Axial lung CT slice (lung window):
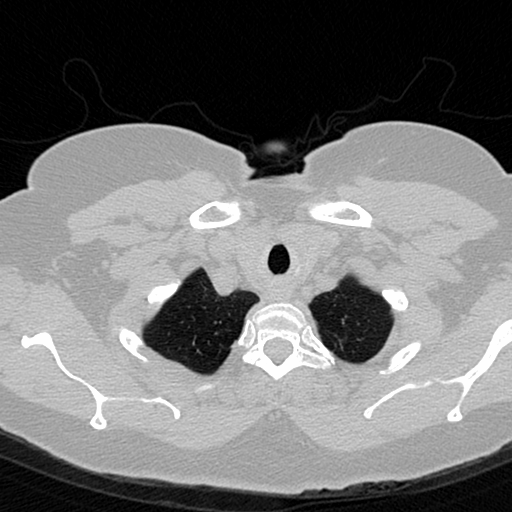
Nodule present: no